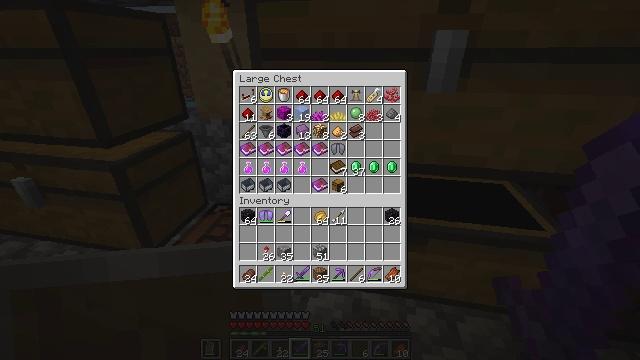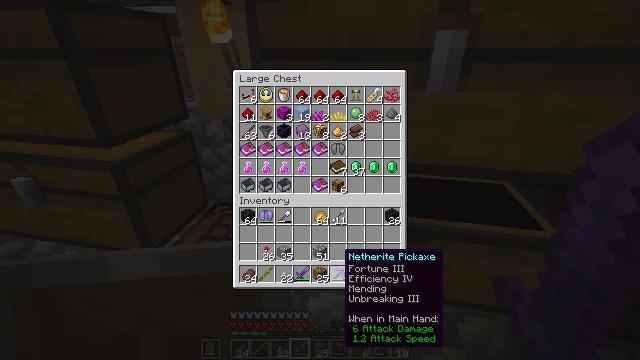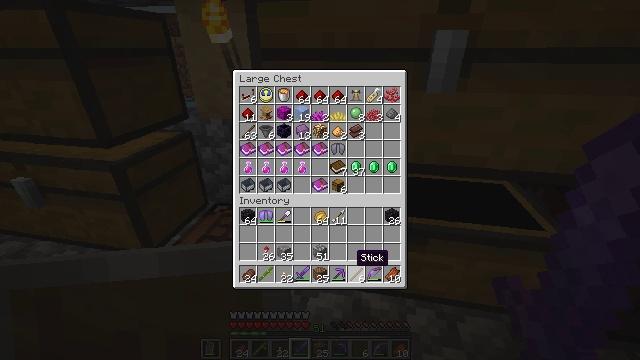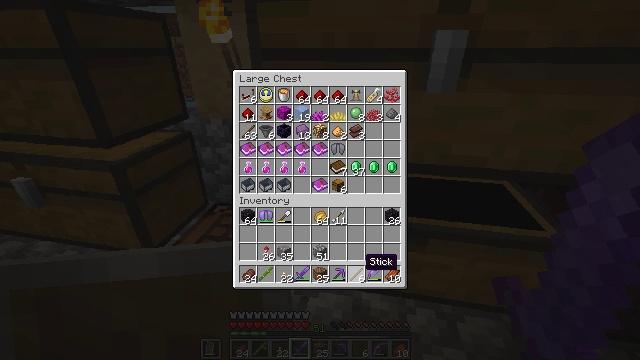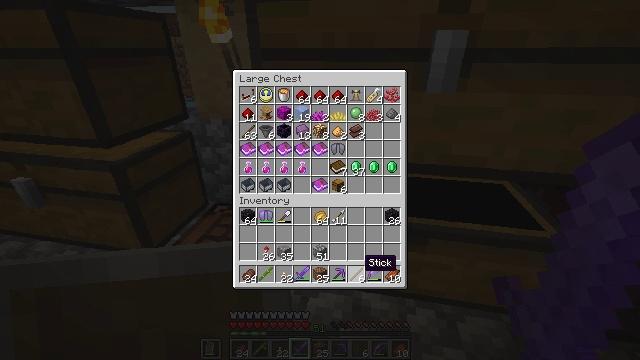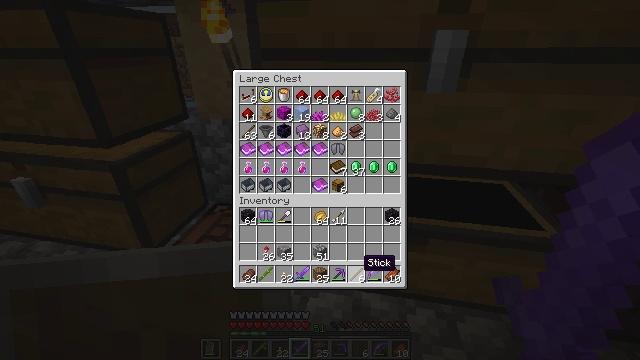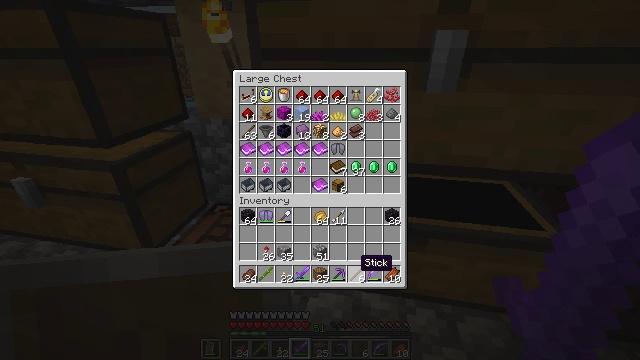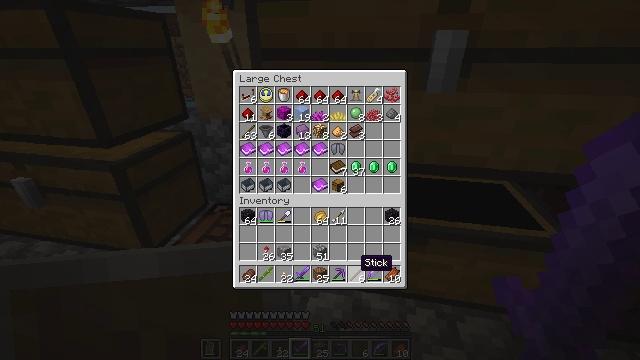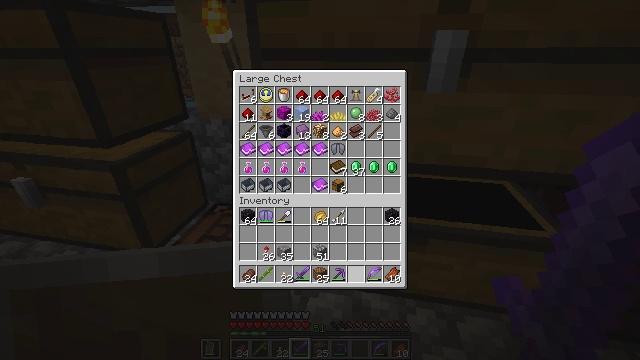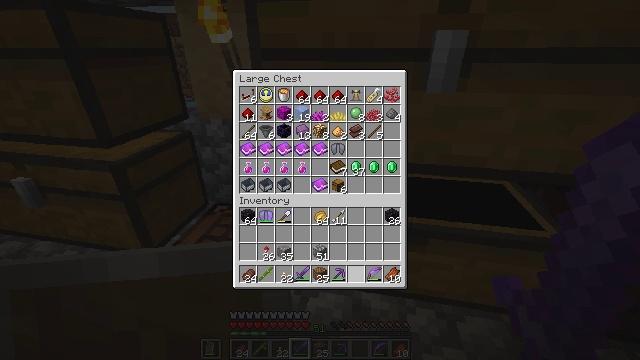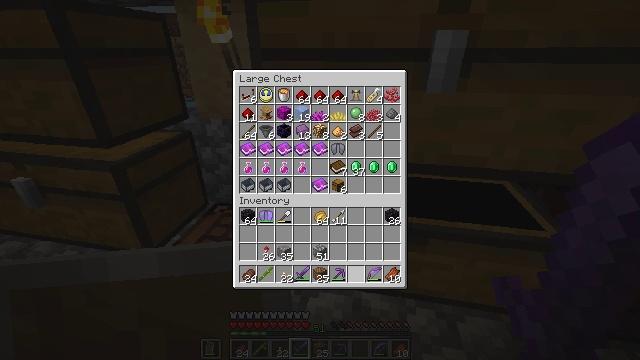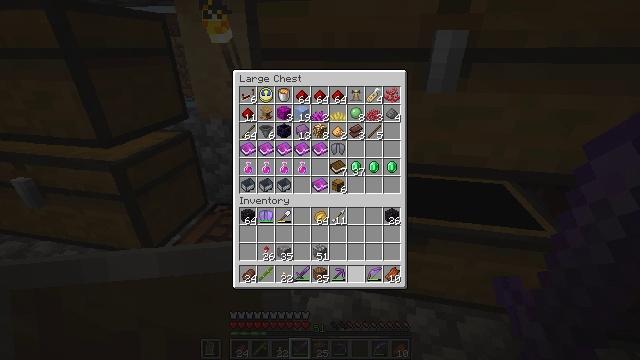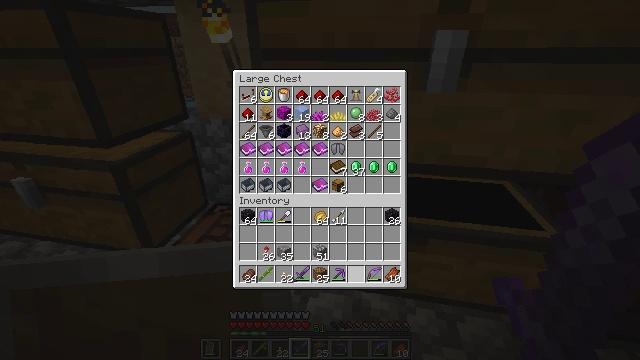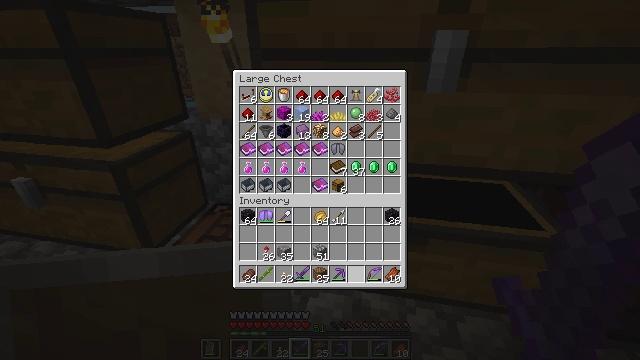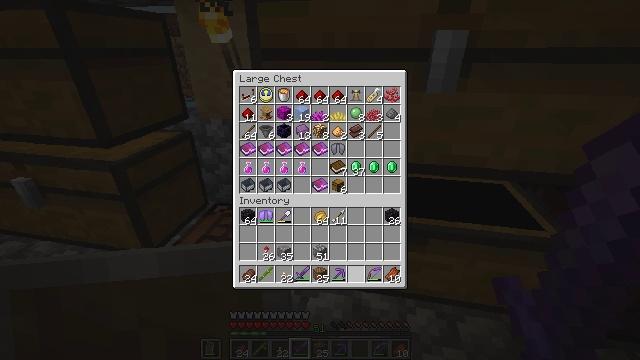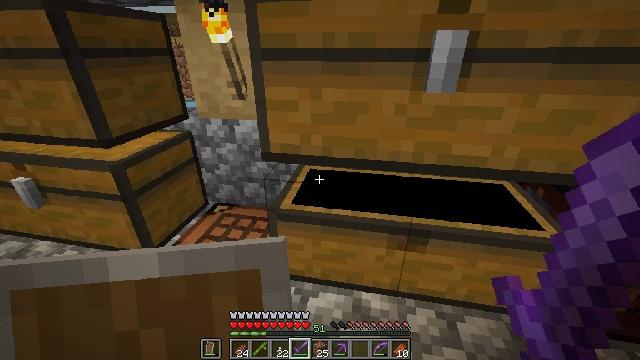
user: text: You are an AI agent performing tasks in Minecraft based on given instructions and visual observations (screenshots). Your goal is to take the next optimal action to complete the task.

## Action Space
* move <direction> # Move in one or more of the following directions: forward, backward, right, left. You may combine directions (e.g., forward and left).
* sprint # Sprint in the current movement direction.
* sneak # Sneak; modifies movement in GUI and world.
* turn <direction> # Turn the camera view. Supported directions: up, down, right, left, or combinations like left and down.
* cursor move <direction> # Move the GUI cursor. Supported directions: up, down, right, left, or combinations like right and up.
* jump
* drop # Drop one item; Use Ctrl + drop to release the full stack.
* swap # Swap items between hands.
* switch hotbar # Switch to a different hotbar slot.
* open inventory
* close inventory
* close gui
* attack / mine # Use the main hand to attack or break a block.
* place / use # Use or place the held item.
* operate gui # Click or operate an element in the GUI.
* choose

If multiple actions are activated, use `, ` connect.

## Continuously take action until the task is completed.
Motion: motion action
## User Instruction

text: Drop a bamboo.
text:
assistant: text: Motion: sneak
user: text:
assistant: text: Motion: sneak, turn right
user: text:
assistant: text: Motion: sneak, turn right
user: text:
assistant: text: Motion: sneak
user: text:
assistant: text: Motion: sneak
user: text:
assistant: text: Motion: sneak
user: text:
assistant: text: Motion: sneak
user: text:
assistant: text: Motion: sneak, use / place
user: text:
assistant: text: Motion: sneak, use / place
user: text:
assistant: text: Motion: sneak, use / place
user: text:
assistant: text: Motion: sneak
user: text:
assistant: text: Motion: sneak
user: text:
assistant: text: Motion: sneak
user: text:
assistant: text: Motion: sneak
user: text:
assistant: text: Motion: sneak, open inventory
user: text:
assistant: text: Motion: open inventory
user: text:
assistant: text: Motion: open inventory
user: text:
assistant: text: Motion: no_op
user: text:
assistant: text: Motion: no_op
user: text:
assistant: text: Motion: no_op
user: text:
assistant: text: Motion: no_op
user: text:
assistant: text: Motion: no_op
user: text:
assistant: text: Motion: turn left
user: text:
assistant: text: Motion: turn left and up
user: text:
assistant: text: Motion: turn left
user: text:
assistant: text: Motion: turn left and up
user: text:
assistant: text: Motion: turn left
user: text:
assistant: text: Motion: turn left
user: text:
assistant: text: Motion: turn left and down
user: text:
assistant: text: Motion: turn left